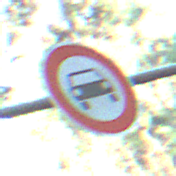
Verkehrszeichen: VerbotKraftwagen
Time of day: MorningAfternoon
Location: Outdoor (Nature)
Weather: Clear
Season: NotSpecified
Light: Natural